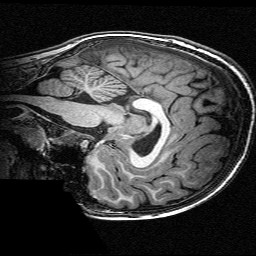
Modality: T1w
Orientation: sagittal
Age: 12
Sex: male
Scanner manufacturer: siemens
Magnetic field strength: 3 T
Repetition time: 2.3 s
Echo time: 0.00336 s